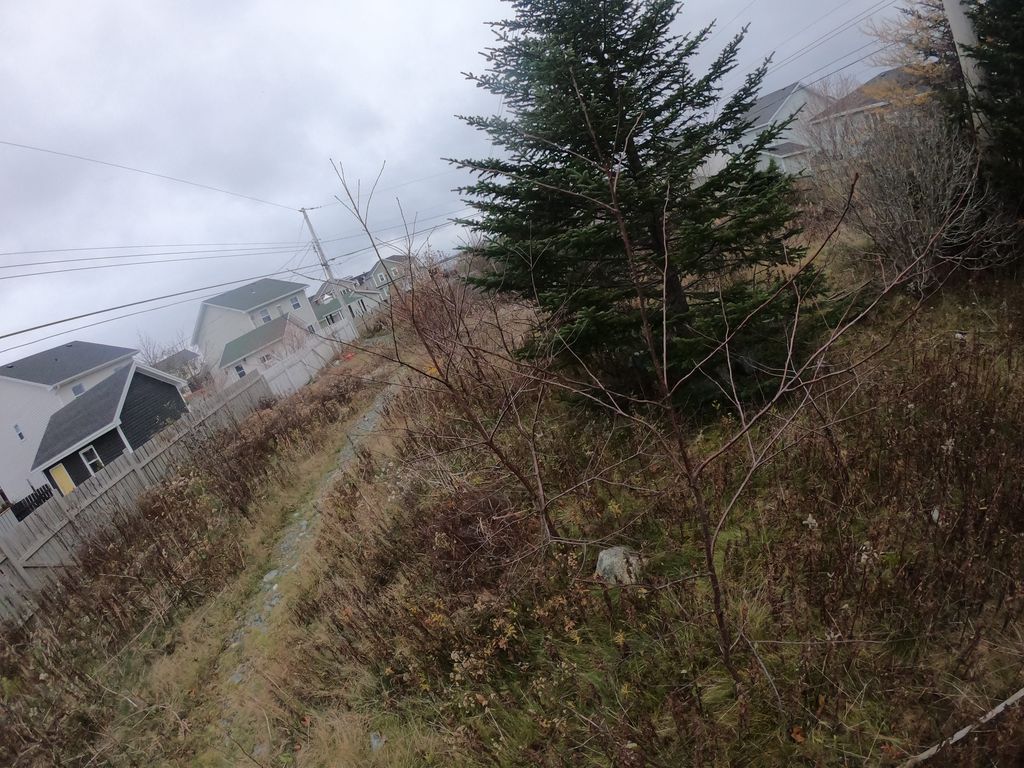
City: st_johns